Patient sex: F
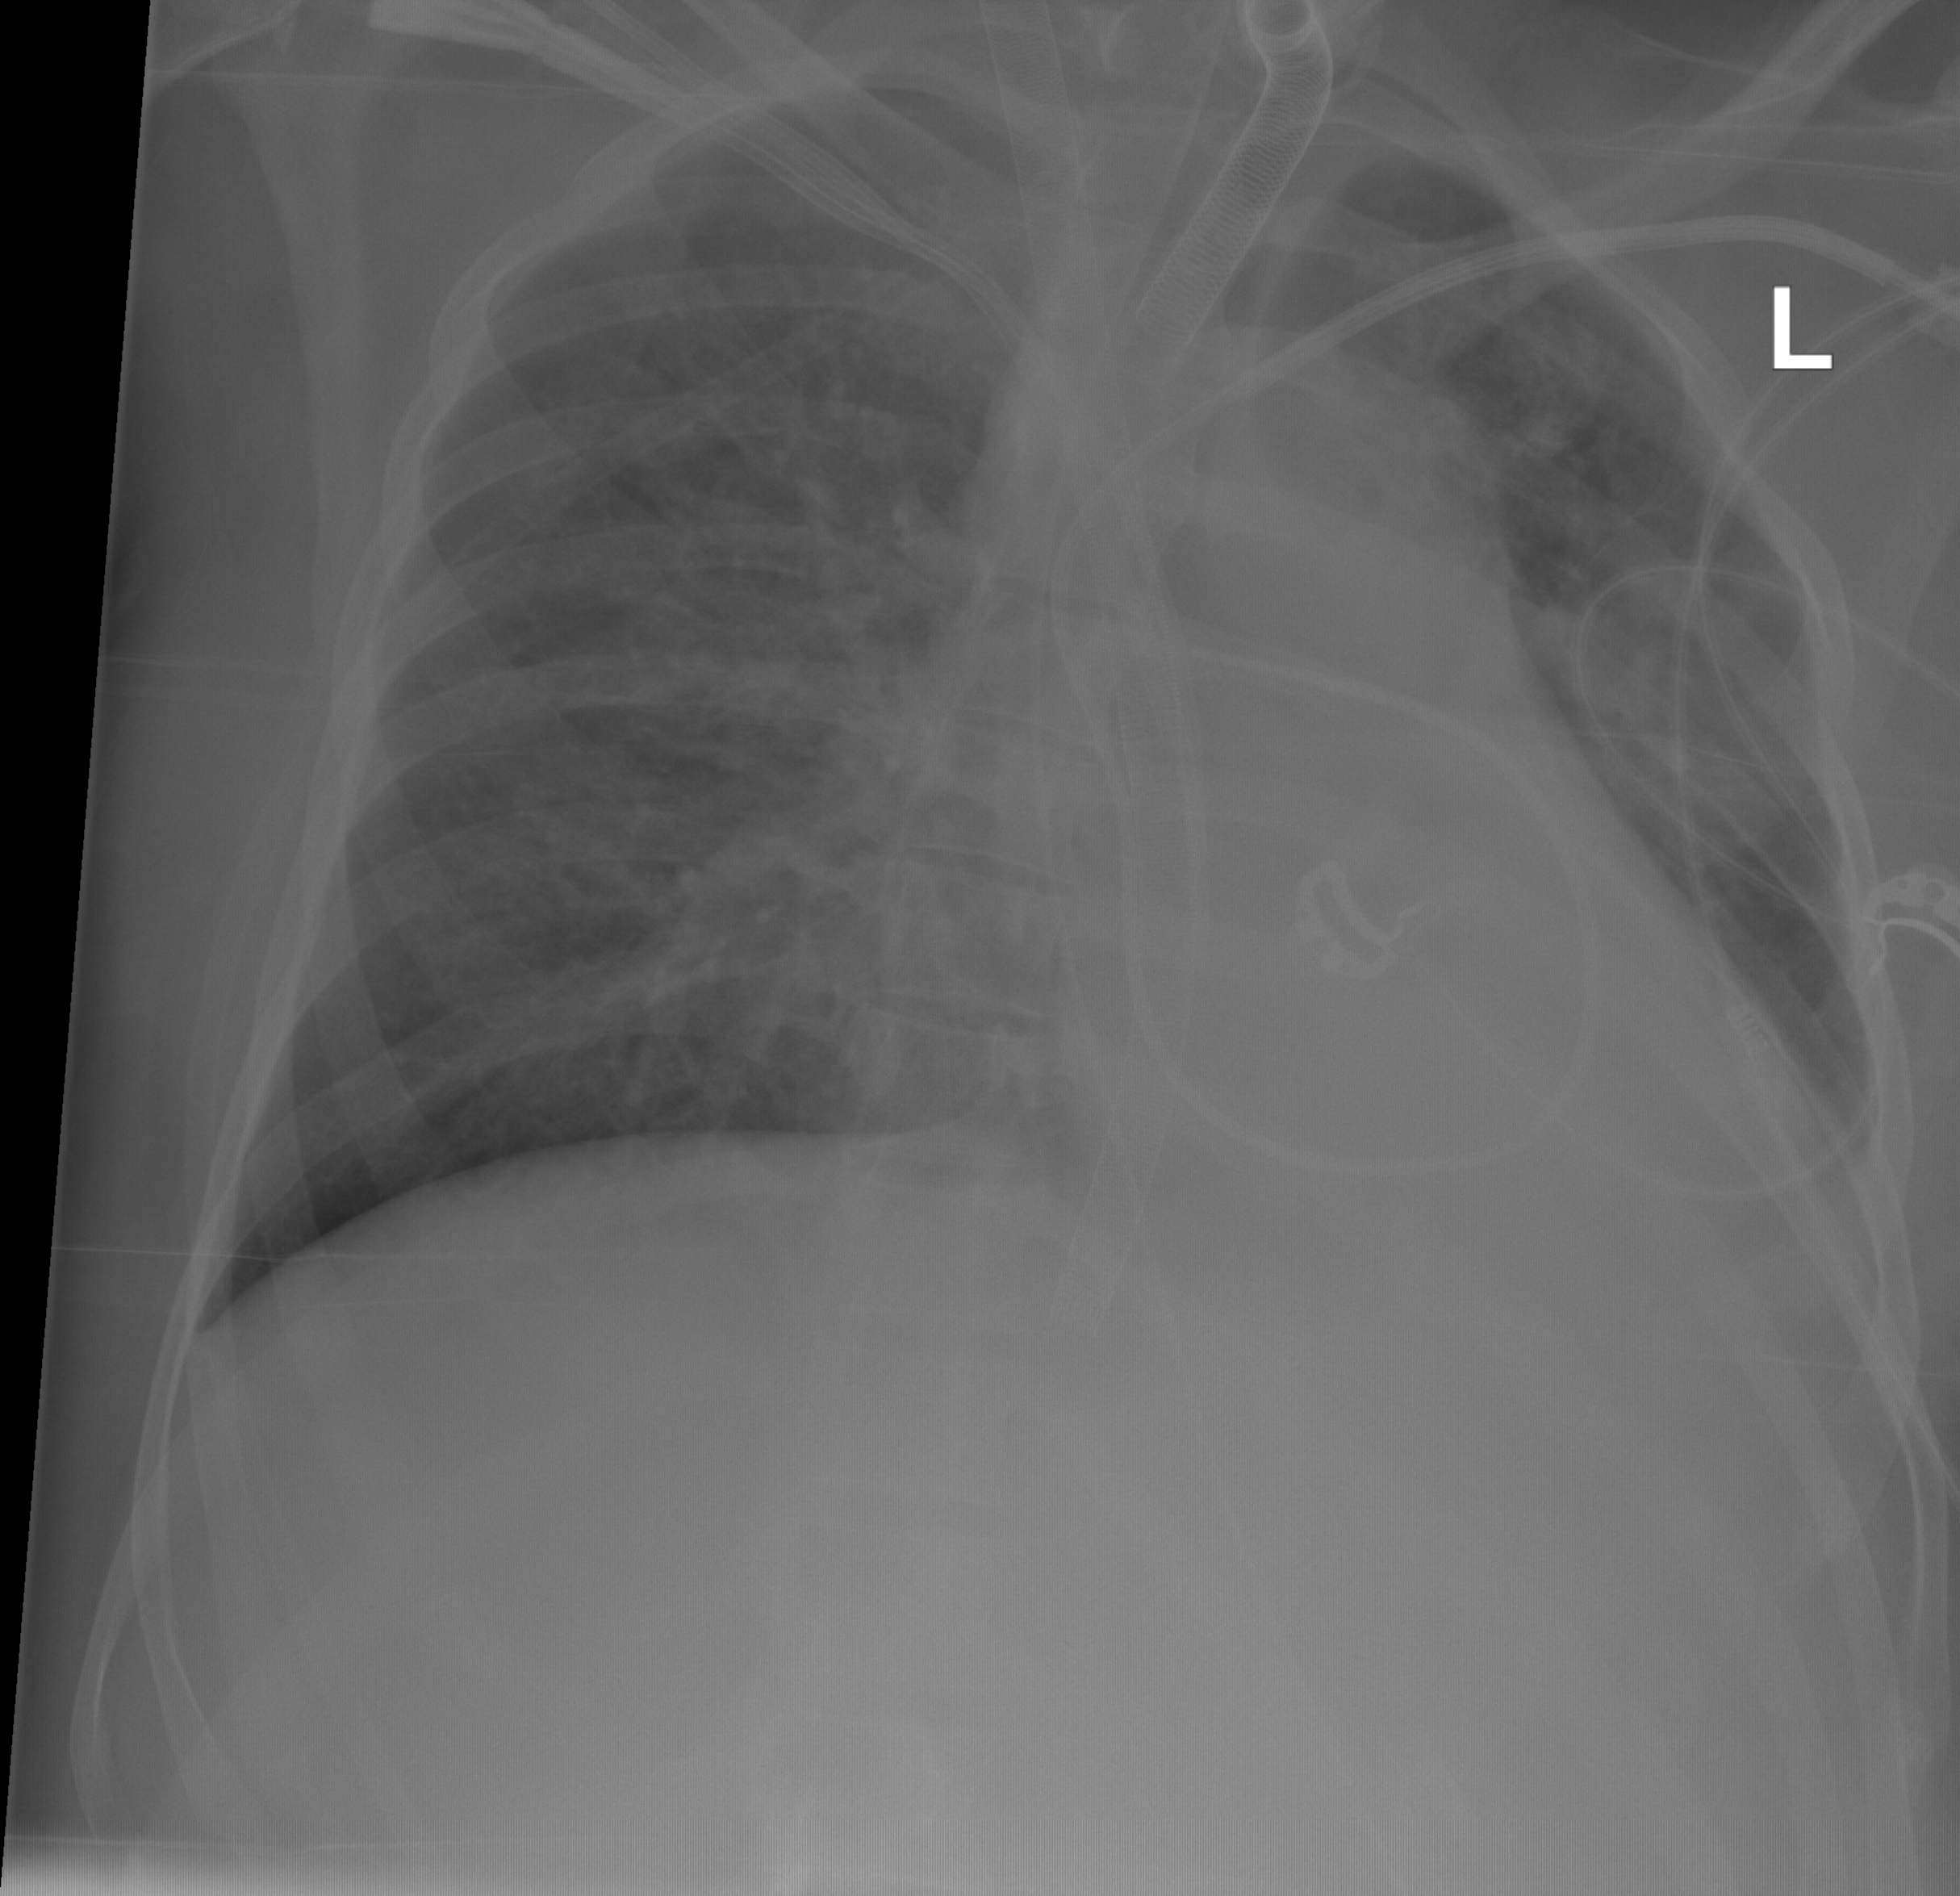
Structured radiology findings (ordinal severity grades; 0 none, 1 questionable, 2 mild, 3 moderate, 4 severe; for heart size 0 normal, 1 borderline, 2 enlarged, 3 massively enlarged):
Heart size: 1
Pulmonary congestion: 0
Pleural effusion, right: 0
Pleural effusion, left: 1
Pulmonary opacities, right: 2
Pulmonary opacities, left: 2
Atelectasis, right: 0
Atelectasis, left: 0